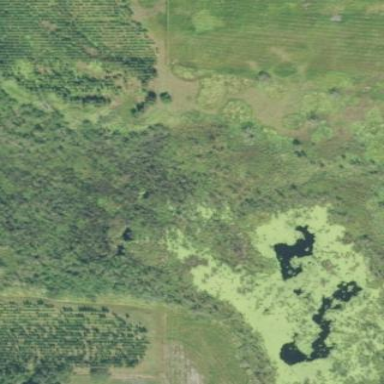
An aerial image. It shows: Marshy wetland area.